Question: I have problem with understanding how to communicate with GUI from another class.
We have one class, whitch creates Frame:
'''
public class TestFrame extends javax.swing.JFrame {
javax.swing.JLabel label;
public TestFrame() {
initComponents();
label=sampleLabel;
}
private void initComponents() {
sampleLabel = new javax.swing.JLabel();
setDefaultCloseOperation(javax.swing.WindowConstants.EXIT_ON_CLOSE);
getContentPane().setLayout(new org.netbeans.lib.awtextra.AbsoluteLayout());
sampleLabel.setText("anotherText");
getContentPane().add(sampleLabel, new org.netbeans.lib.awtextra.AbsoluteConstraints(50, 60, -1, -1));
pack();
}
private javax.swing.JLabel sampleLabel;
}
Main class instantiate CreateFrame and tryes to overwrite label text:
public class Main {
public static void main(String[] args) {
TestFrame frame = new TestFrame();
SwingUtilities.invokeLater(new Runnable() {
@Override
public void run() {
frame.setVisible(true);
}
});
frame.label.setText("anotherText");
}
}
'''
Of course, above code doesn't work. But I am new in Java and I need somehow to access label from another class (as seen in example...)
Following pictures are showing the same frame. Only thing whitch changed was JLabel text.

Please help.
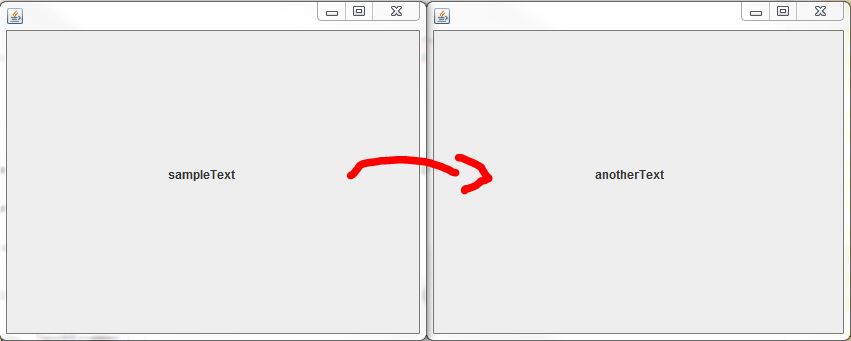
Answer: If you just want to be able to change the label by accessing its setText() method. All you have to do is the following (keeping everything else the same):
'''
public void makeFrames() {
CreateFrame frame = new CreateFrame("Label1");
frame.label.setText("new Label");
}
'''
The following is a quick hack to see the change of label in action:
'''
public class Main {
JButton button;
public static void main(String[] args) {
SwingUtilities.invokeLater(new Runnable() {
@Override
public void run() {
Main object = new Main();
object.makeFrames();
}
});
}
public void makeFrames() {
final CreateFrame frame = new CreateFrame("Label1");
button = new JButton("Click");
button.addActionListener(new ActionListener() {
@Override
public void actionPerformed(ActionEvent e) {
frame.label.setText("new Label");
}
});
frame.frame.add(BorderLayout.NORTH, button);
}
}
'''
The label changes to the new one when you click the button.
'''
public class Main {
static JButton button;
public static void main(String[] args) {
SwingUtilities.invokeLater(new Runnable() {
@Override
public void run() {
final CreateFrame frameFromMain = new CreateFrame("Label1");
button = new JButton("Click");
button.addActionListener(new ActionListener() {
@Override
public void actionPerformed(ActionEvent e) {
frameFromMain.label.setText("new Label");
}
});
frameFromMain.frame.add(BorderLayout.NORTH, button);
}
});
}
}
'''
Remember that you access label in CreateFrame class just like you access any other member of a class. You could access it directly if you declared your variables static like so:
'''
public class CreateFrame {
JFrame frame;
static JLabel label;
// the rest of the class remains the same
}
public class Main {
static JButton button;
public static void main(String[] args) {
SwingUtilities.invokeLater(new Runnable() {
@Override
public void run() {
CreateFrame frameFromMain = new CreateFrame("Label1");
button = new JButton("Click");
button.addActionListener(new ActionListener() {
@Override
public void actionPerformed(ActionEvent e) {
CreateFrame.label.setText("new Label");
}
});
frameFromMain.frame.add(BorderLayout.NORTH, button);
}
});
}
}
'''
If you don't want the button, delete the code for the button and do this:
'''
public static void main(String[] args) {
SwingUtilities.invokeLater(new Runnable() {
@Override
public void run() {
CreateFrame frameFromMain = new CreateFrame("Label1");
CreateFrame.label.setText("new Label"); // accessing label directly from main()
}
});
}
'''
'''
public class TestFrame extends javax.swing.JFrame {
javax.swing.JLabel label;
public TestFrame() {
initComponents();
label=sampleLabel;
}
private void initComponents() {
sampleLabel = new javax.swing.JLabel();
setDefaultCloseOperation(javax.swing.WindowConstants.EXIT_ON_CLOSE);
sampleLabel.setText("anotherText");
add(sampleLabel);
pack();
}
private javax.swing.JLabel sampleLabel;
}
'''
And then your main() would look like this:
'''
public class Main {
public static void main(String[] args) {
final TestFrame frame = new TestFrame();
javax.swing.SwingUtilities.invokeLater(new Runnable() {
@Override
public void run() {
frame.setVisible(true);
}
});
frame.label.setText("Text From Main");
}
}
'''
I have made minimal changes. This code runs perfectly and does what you ask. I got rid of your "getContentPane" because you don't need it in Java 6, 7. I also got rid of your Layout settings because I myself am not familiar with them. You need to learn to import java classes.
It seems like you are in very early stages of learning Java. I would suggest you stick to command-line programs until you figure out how Java works before moving on to Swing.